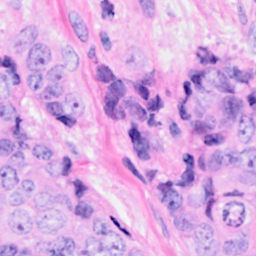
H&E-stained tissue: Breast